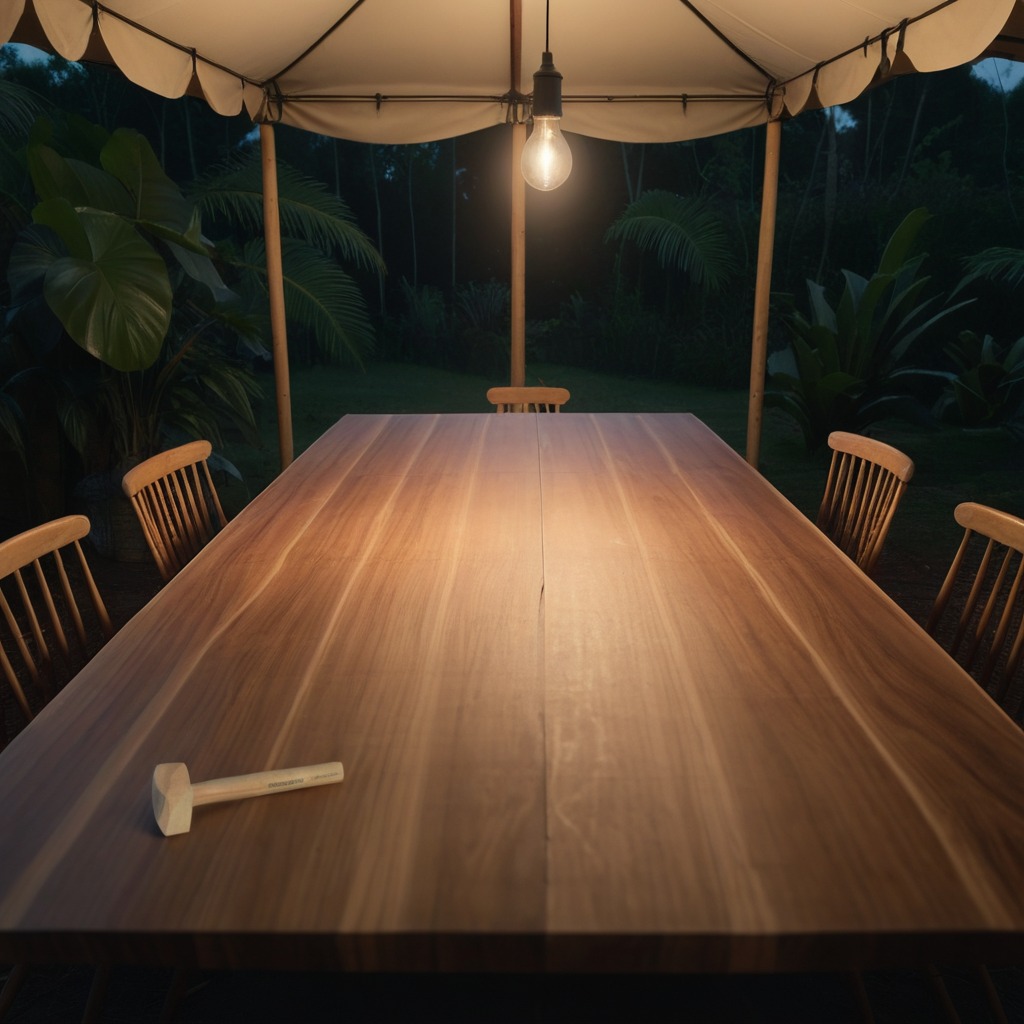
A hammer is lying on a wooden table inside a jungle field workshop tent at night.